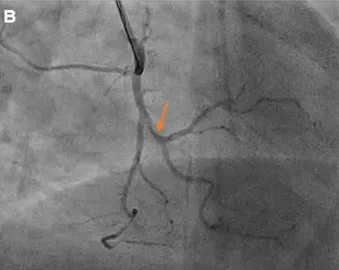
After. Drug eluting balloon treatment. Markers indicate the RV branch which was occluded and subsequently recanalized following intervention.
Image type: radiology (x_ray)